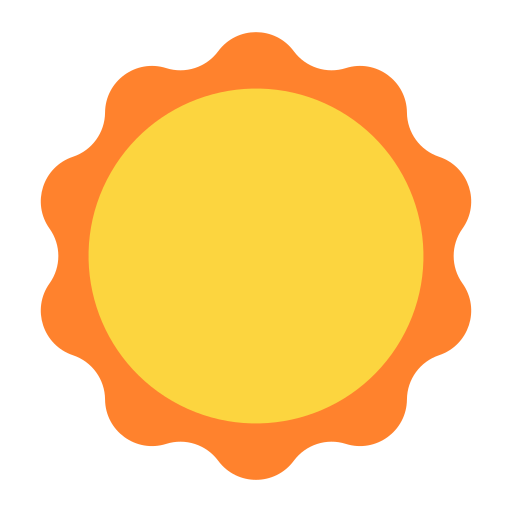
sun flat